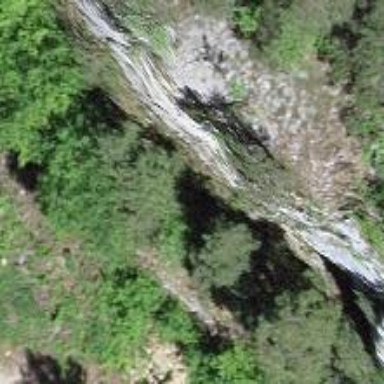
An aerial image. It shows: Cliff in nature.